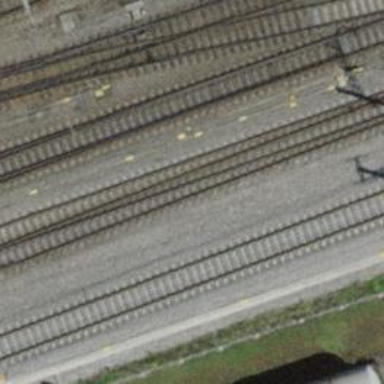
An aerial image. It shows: Single railway track with electrification through contact line.